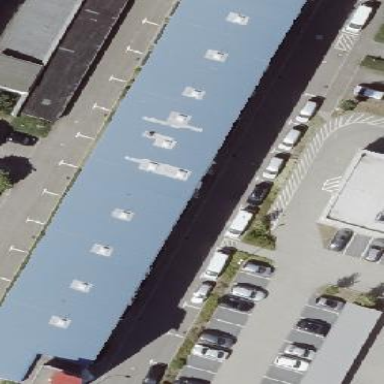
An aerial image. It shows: Flat-roofed commercial building.